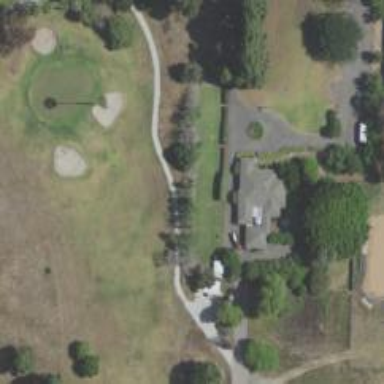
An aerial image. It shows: Service road used as golf cart path.